Question: I want to create a 'UIButton' same like 'UIBarButtonSystemItemDone'.
That is, my UIButton should looks like the following image

Can i make the same effects (rounded corner, shading of colors, size) on my UIButton?
Share your code please..
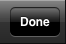
Answer: You can make a custom button and provide an image for it.
'''
UIButton *button = [UIButton buttonWithType:UIButtonTypeCustom];
[button setImage:urImage forState:UIControlStateNormal];
'''